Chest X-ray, PA view. Patient: 80 years old, sex M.
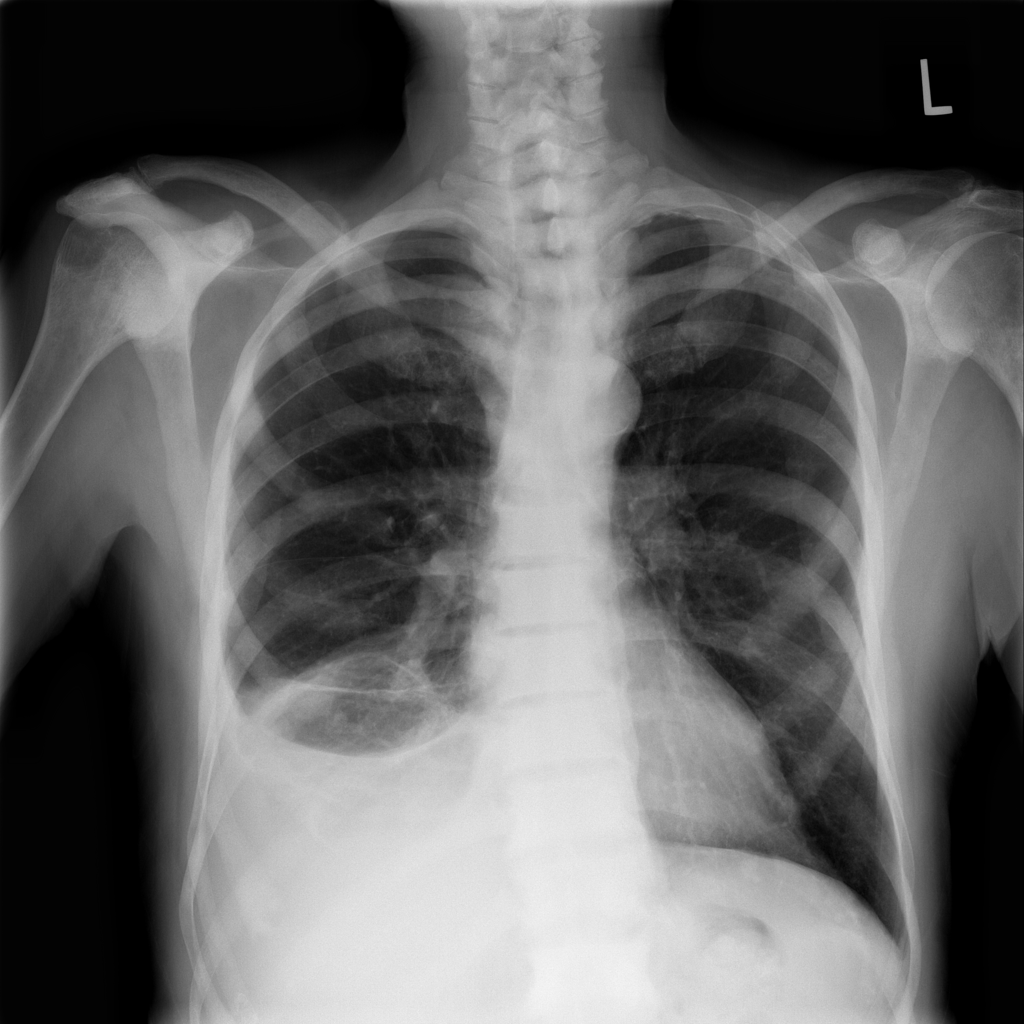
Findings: Effusion